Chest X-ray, AP view. Patient: 59 years old, sex M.
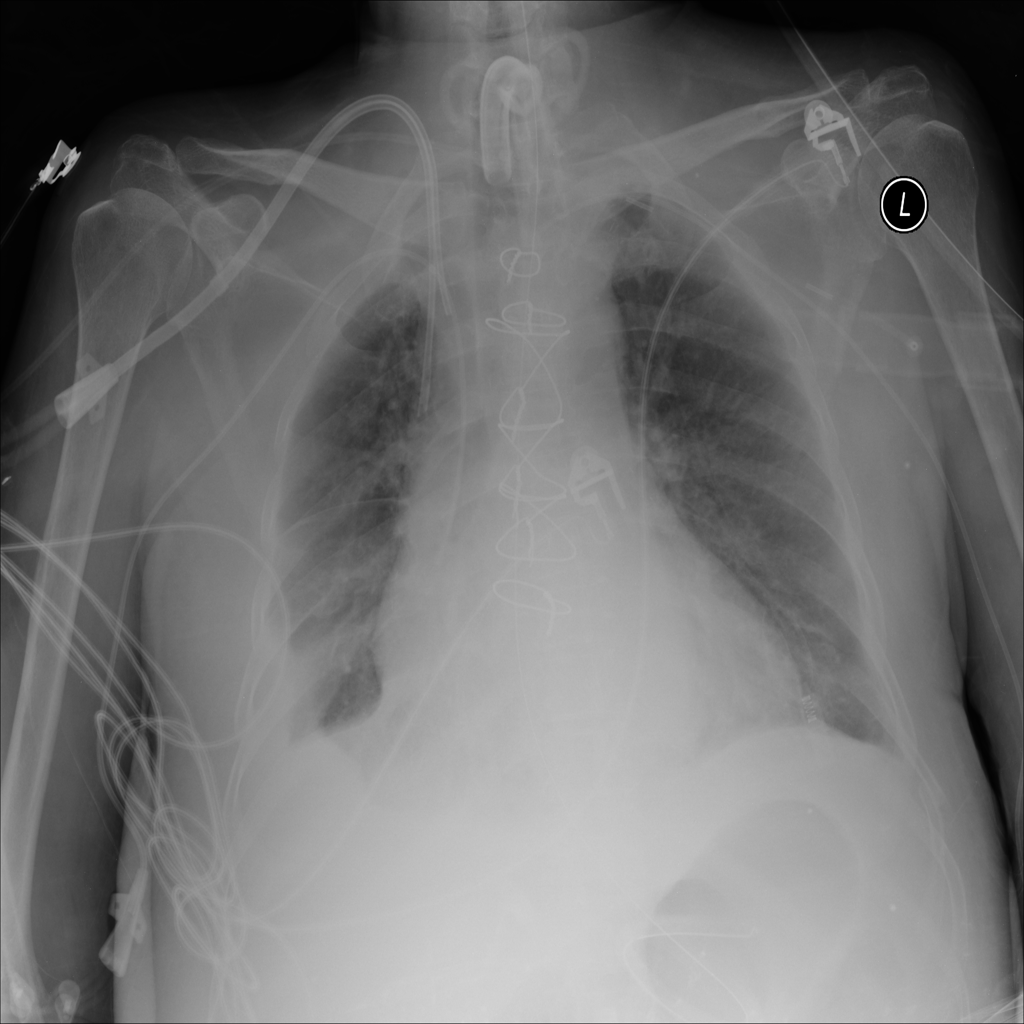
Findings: Effusion